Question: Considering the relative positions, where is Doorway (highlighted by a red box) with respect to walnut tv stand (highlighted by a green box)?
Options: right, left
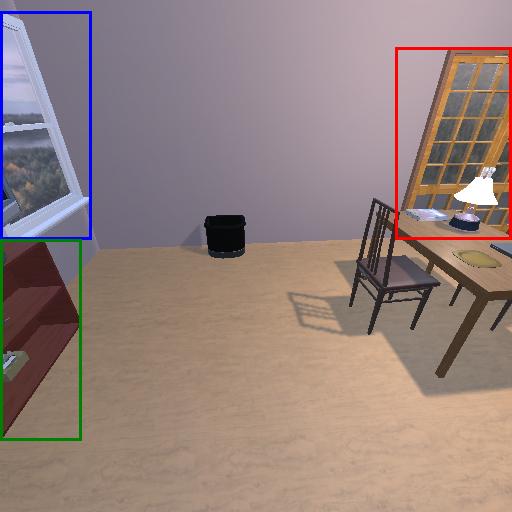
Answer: right